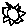
Label: sun